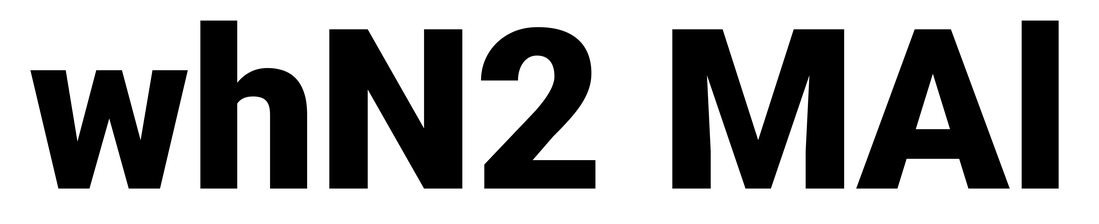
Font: Roboto_Black